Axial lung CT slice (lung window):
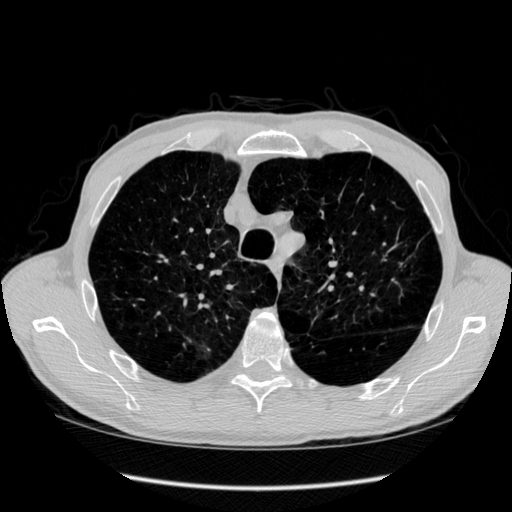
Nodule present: no